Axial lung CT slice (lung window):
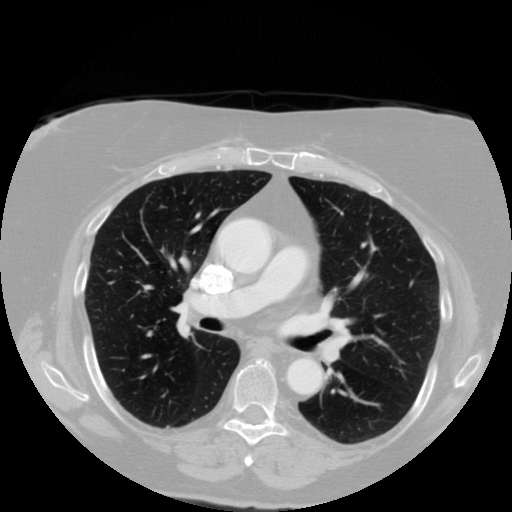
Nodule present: no